Question: I have been using the following code for tableview
'''
_comboBoxTableView = [[UITableView alloc] initWithFrame:CGRectMake(1, _selectContentLabel.frame.origin.y+_selectContentLabel.frame.size.height-1, frame.size.width+1, 48) style:UITableViewStylePlain];
_comboBoxTableView.layer.borderColor=[UIColor colorWithRed:226.0/255.0 green:226.0/255.0 blue:226.0/255.0 alpha:1].CGColor;
_comboBoxTableView.layer.cornerRadius = 10;
_comboBoxTableView.layer.borderWidth = 1.0f;
_comboBoxTableView.separatorColor = [UIColor colorWithRed:166.0/255.0 green:166.0/255.0 blue:166.0/255.0 alpha:1];
[_comboBoxTableView setSeparatorStyle:UITableViewCellSeparatorStyleSingleLine];
'''

There is an unwanted white color on the left of each separator as shown below.
Is it a bug? I am running it with ios7.1. Any work around ?
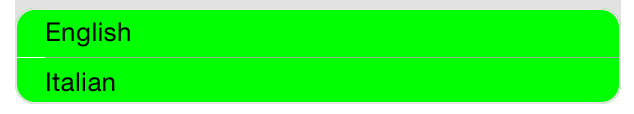
Answer: It's not a bug. As of iOS 7, table views are capable of adjusting the insets of their separators. If you want an edge to edge separator, eliminate the insets:
'''
if ([_comboBoxTableView respondsToSelector:@selector(separatorInset)]) { // In case running iOS < 7
_comboBoxTableView.separatorInset = UIEdgeInsetsZero;
}
'''
More info in the <URL>.